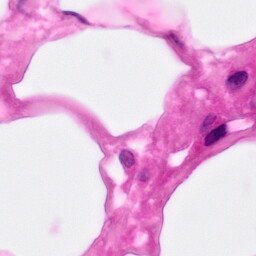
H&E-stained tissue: Pancreatic